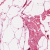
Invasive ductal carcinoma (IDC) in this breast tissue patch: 0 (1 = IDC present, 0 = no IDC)